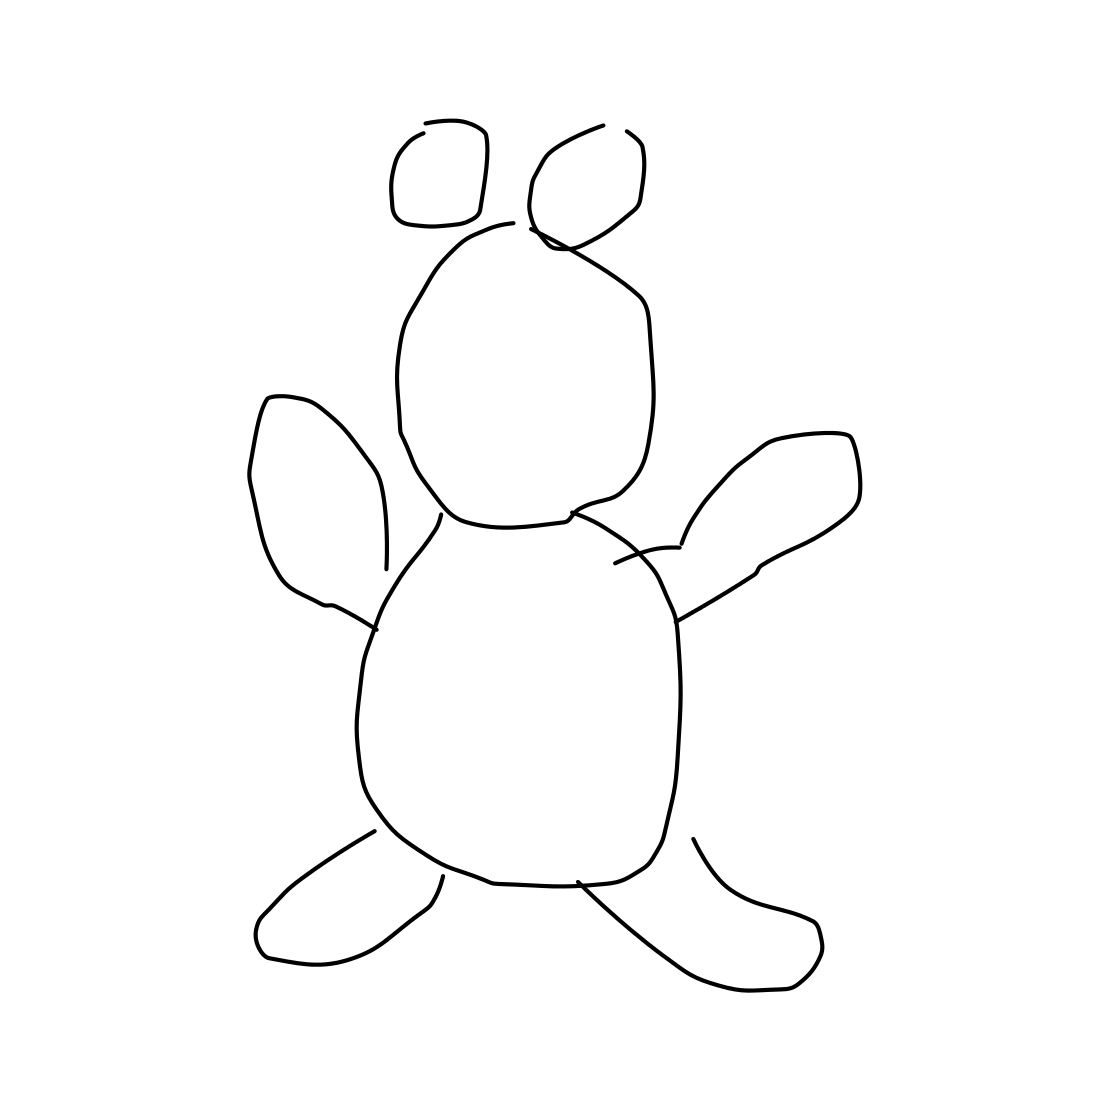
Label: teddy-bear